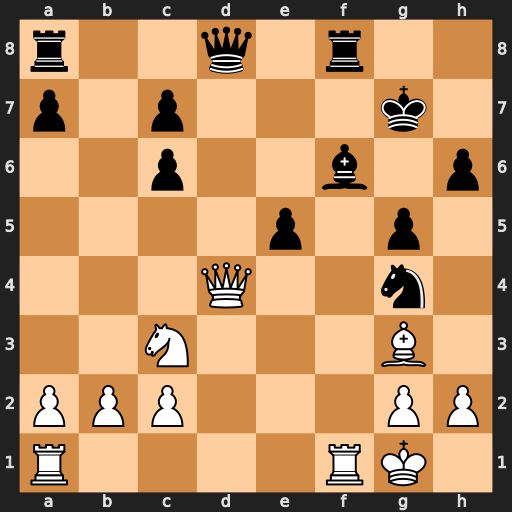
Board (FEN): r2q1r2/p1p3k1/2p2b1p/4p1p1/3Q2n1/2N3B1/PPP3PP/R4RK1
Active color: w
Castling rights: -
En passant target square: -
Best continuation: Qxg4 Qd4+ Qxd4